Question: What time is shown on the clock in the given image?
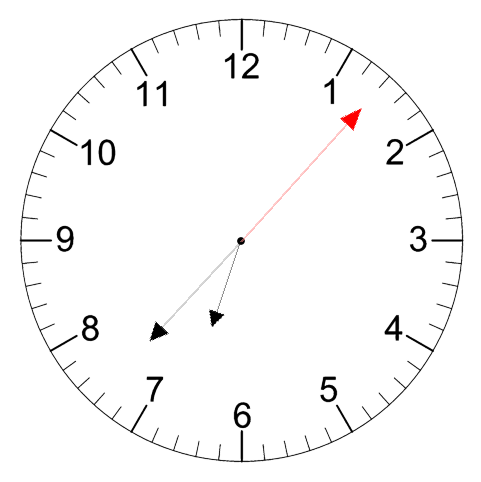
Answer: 06:37:07